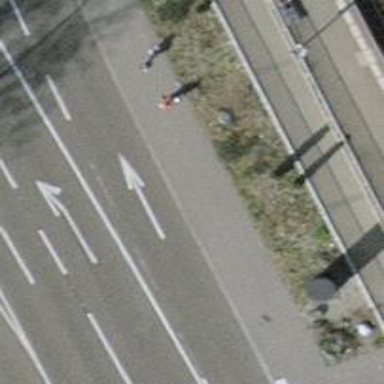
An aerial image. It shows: Asphalt road classified as primary highway.